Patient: sex F, age 34
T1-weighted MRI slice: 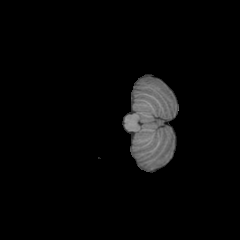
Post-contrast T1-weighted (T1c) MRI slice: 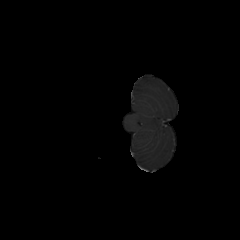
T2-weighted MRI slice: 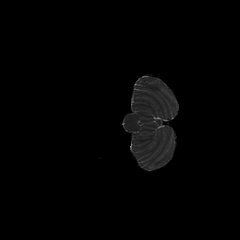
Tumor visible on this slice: no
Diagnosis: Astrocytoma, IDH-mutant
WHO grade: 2